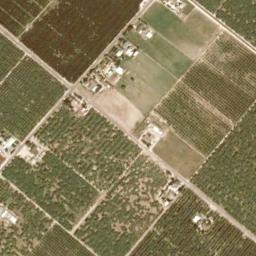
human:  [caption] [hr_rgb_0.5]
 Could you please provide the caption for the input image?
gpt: Many neatly arranged green, Khaki and brown mixed-sized rectangular farmlands with buildings in the fields .

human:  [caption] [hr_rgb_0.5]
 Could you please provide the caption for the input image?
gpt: There are some light green and bare rectangular farmland .

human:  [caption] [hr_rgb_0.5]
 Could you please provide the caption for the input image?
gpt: Several dirt roads are in rectangular farmlands .

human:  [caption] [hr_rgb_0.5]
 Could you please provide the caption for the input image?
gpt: Several rectangular farmlands of different colors are neatly arranged on the ground and some houses are surrounded by these farmlands .

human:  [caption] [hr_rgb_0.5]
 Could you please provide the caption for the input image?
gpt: There are many green rectangular farmlands .